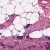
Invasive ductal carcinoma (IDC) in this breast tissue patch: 0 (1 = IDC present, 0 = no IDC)